【题型】填空题　【知识点】平面几何　【难度】easy
如图，已知三角形纸片$ABC$中，$\angle A=65^{\circ}$，$\angle B=75^{\circ}$，点$M$、点$N$分别在边$AC$，边$BC$上，将$\angle C$沿$MN$翻折，使点$C$落在$\triangle ABC$外的点$C'$处．若$\angle 1=36^{\circ}$，则$\angle 2=$\underline{\quad\quad}

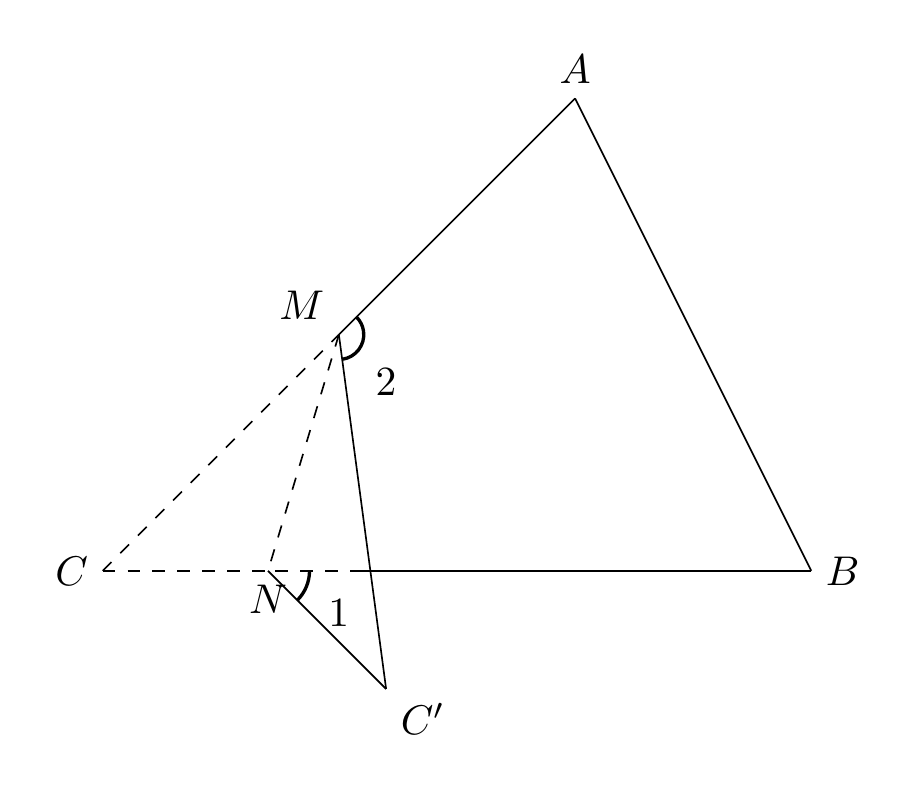
【解答】
解：$\because \angle A=65^{\circ}$，$\angle B=75^{\circ}$，

$\therefore \angle C=180^{\circ}-\angle A-\angle B=40^{\circ}$，

由折叠的性质可得$\angle C'=\angle C=40^{\circ}$，

$\because \angle 1=36^{\circ}$，

$\therefore \angle MHC=\angle 1+\angle C=76^{\circ}$，

$\therefore \angle 2=\angle C'+\angle MHC=116^{\circ}$，

故答案为：$116^{\circ}$．

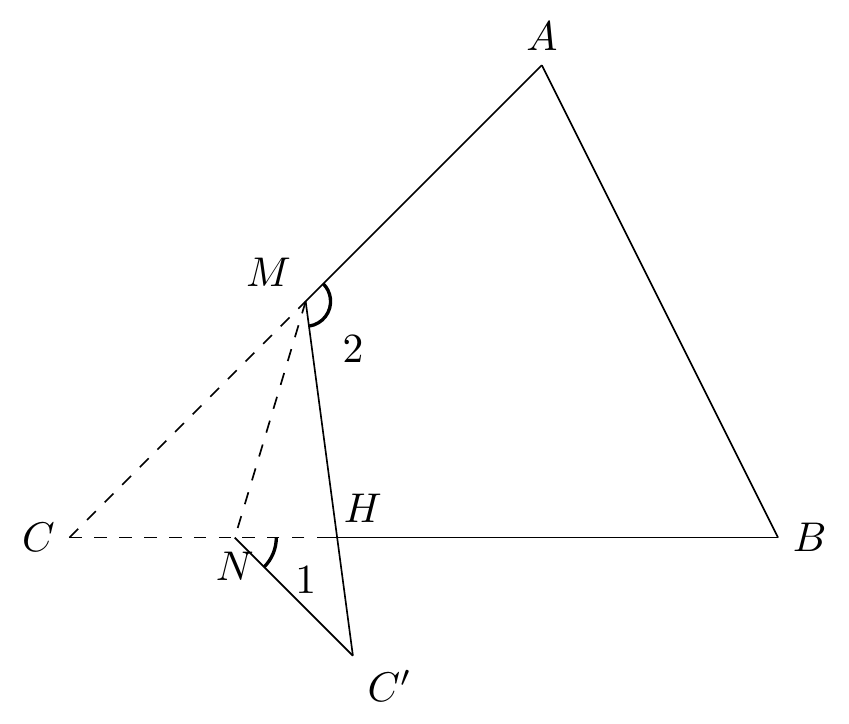